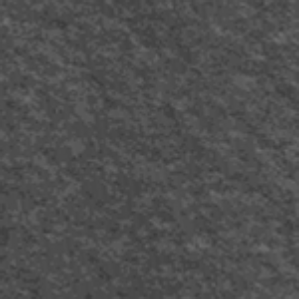
Label: frost